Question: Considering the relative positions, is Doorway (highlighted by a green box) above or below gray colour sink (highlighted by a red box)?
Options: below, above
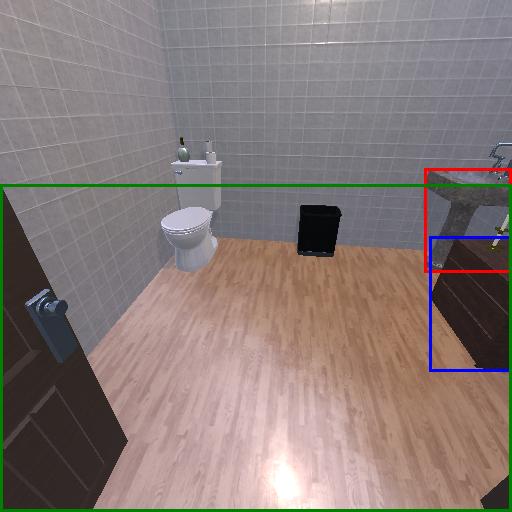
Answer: below